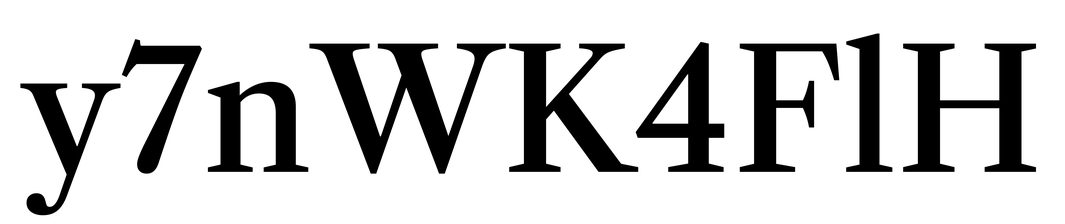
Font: LibreCaslonText_Medium